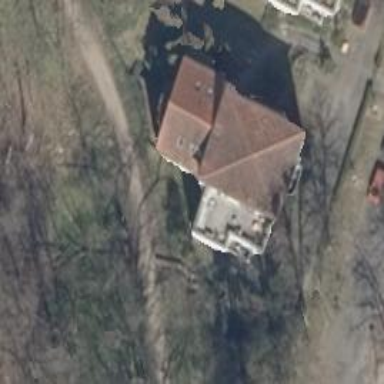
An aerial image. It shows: House with pyramidal roof shape.